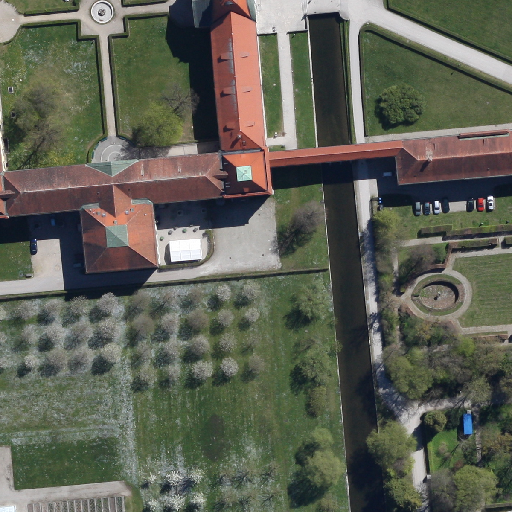
Referring expression: vehicle